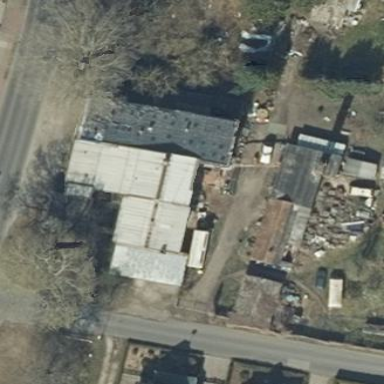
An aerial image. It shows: Building.